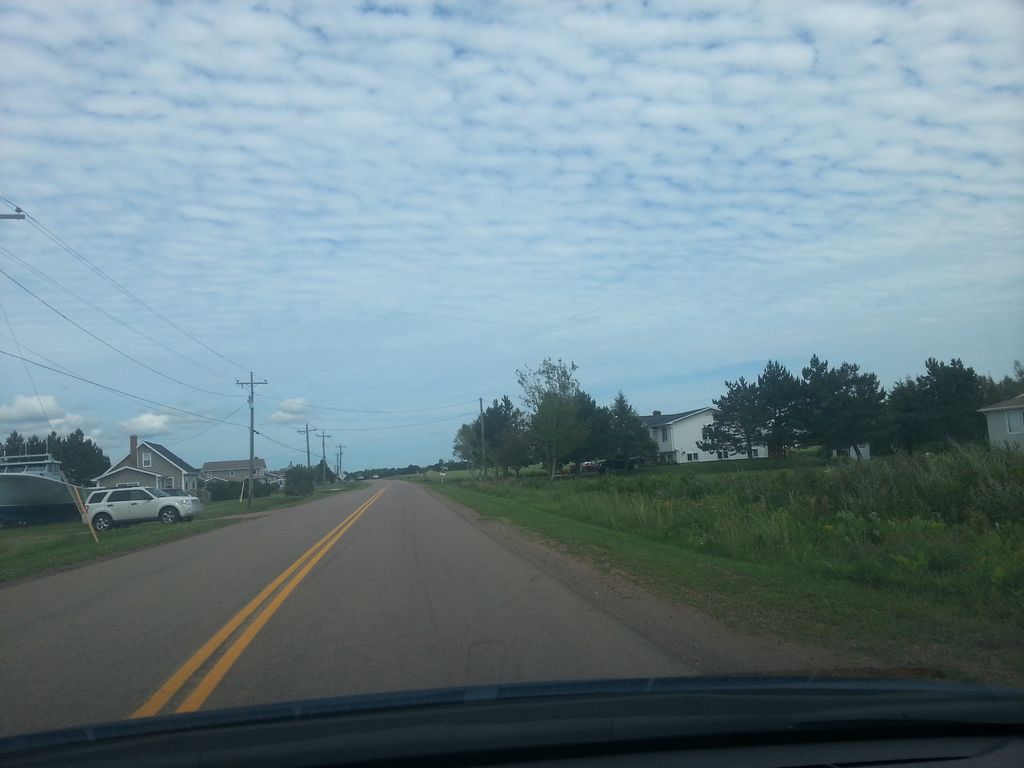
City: charlottetown